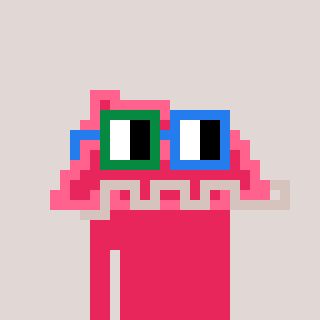
a pixel art character with square green and blue glasses, a retainer-shaped head and a redpinkish-colored body on a warm background